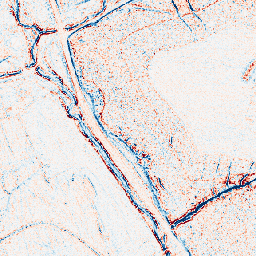
Category: edge_preserving
Decomposition family: bilateral
Decomposition parameters: d: 5
sigma_color: 150
sigma_space: 100
Upsampling method: area
Upsampling parameters: scale: 4
Upsampling scale: 4